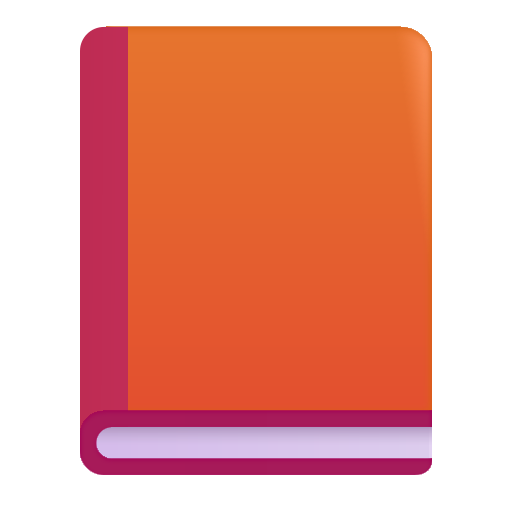
orange book color